Question: Hi all i have declared a global vriable with 2 repetition,
as i know i have declared it with 2 repetition so that it should store maximum two value but i dont know how to insert multiple value when we declare global variable with more then 1 repetition.
what i want : declare global variable with repetition 2
it will look like $$arr[2]
i want to insert two values so that arr<URL> refer first value and arr[2] refer 2nd value......
Here i have entered a snap where u can see thet i have declared repetition 2..
Thanks in advance.
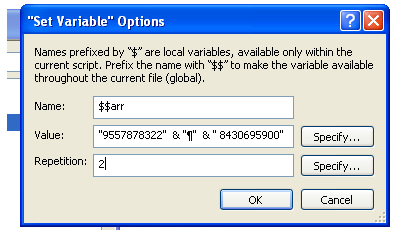
Answer: If you're happy using valuelists, then you don't need a 2 repetition variable. Instead once you've set your $arr as you've shown in the screen shot, just use
> MiddleValues ( $$arr ; index ; 1 )
to retrieve the the value at [index] (remembering that it will have a return attached), and
> $$arr = $newValue & P & RightValues ( $$arr ; 1 )
to set the first value, or
> $$arr = LeftValues ( $$arr ; 1 ) & P & $newValue
to set the second value.
HOWEVER, I suspect you might be better off altogether taking a look at <URL> which outline some useful tricks for storing values in dictionaries - there are a whole slew of custom functions that you'll probably find useful for working with associative arrays in FileMaker.
You're assignment in your dialog box might look something like:
> Name: $arr
Value: #("1" , <PHONE> ) & #("2" , <PHONE> )
and the values could be retrieved as
> #?($arr , "1")
or
> #?($arr , "2")
or reset using
> #c($arr, "1" , 1234 )
The syntax of these new custom functions ( # , #? and #c ) takes a bit to get used to, but it may be the sort of things that you could use for this task, but which would also broaden how you use calcs in FileMaker in the future too. Or not ;-)